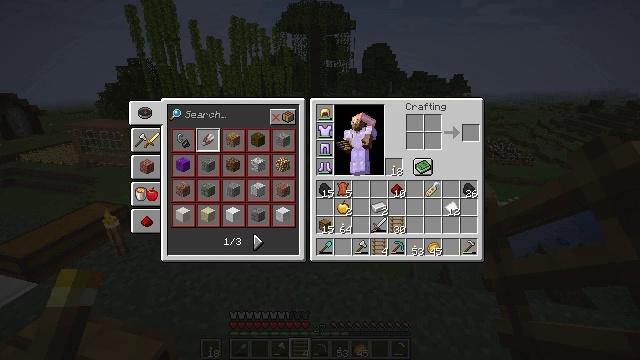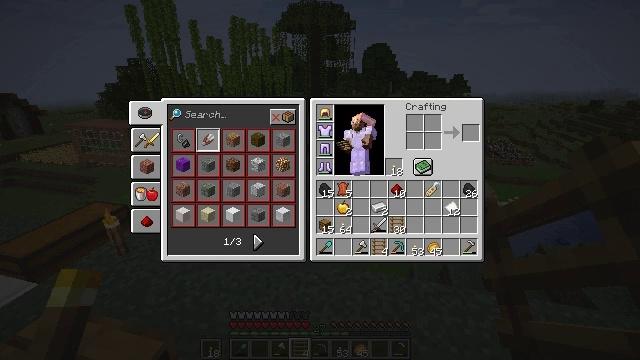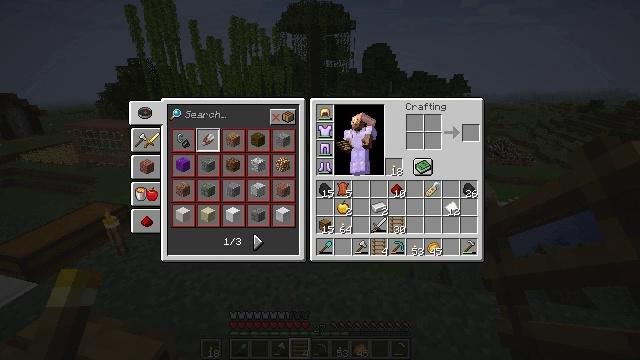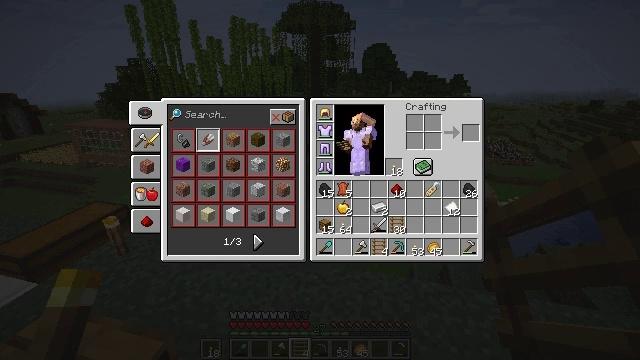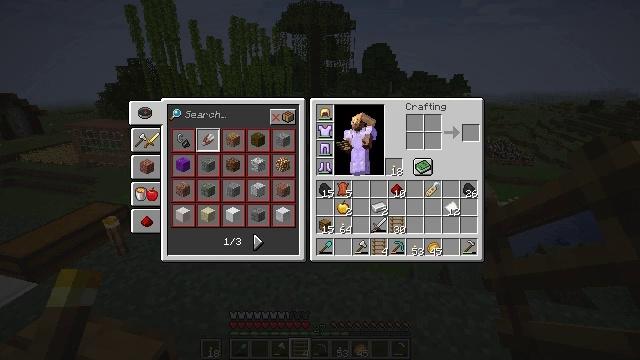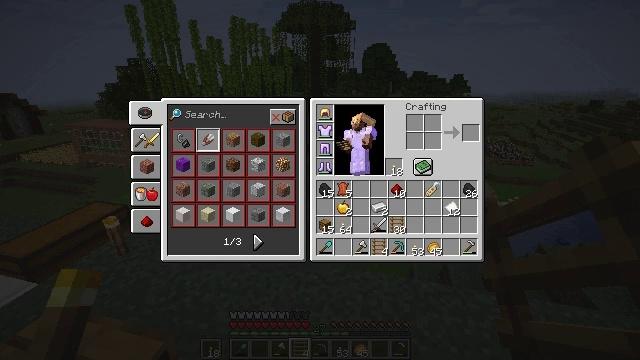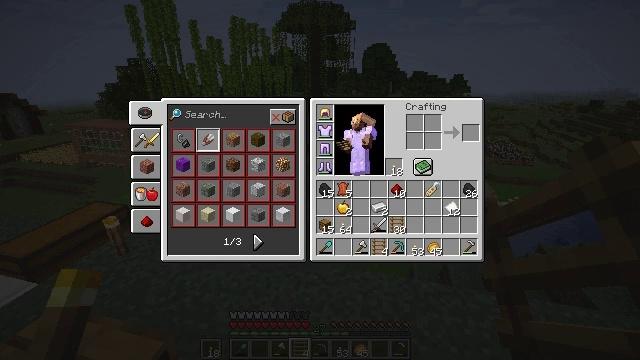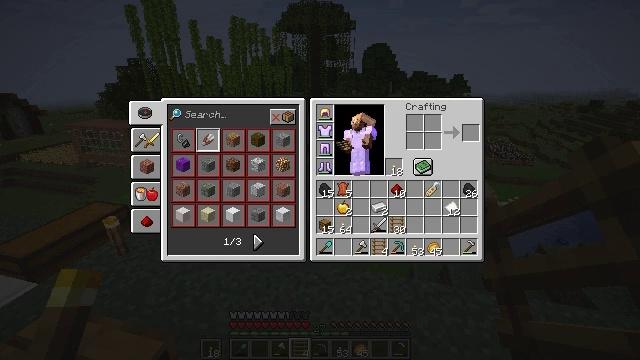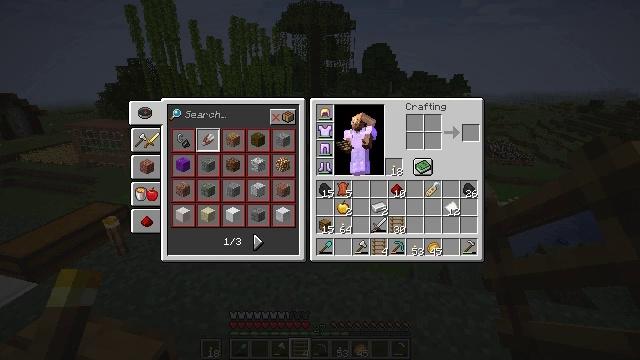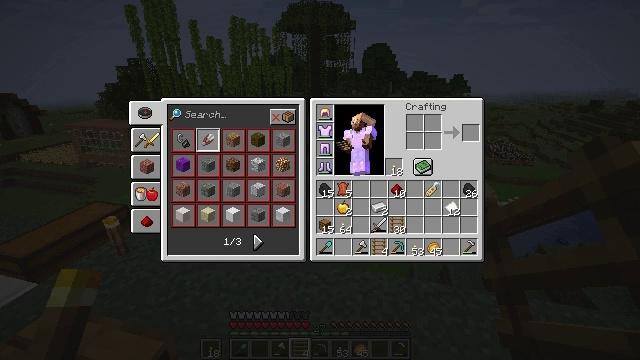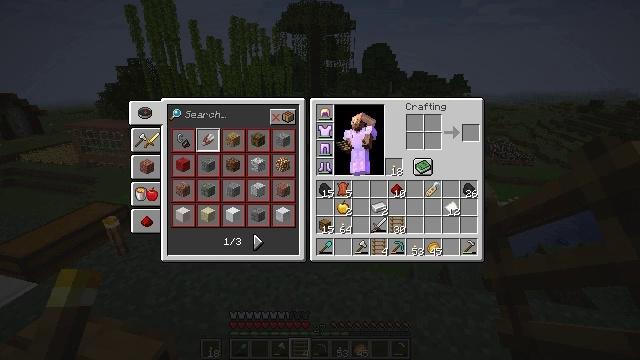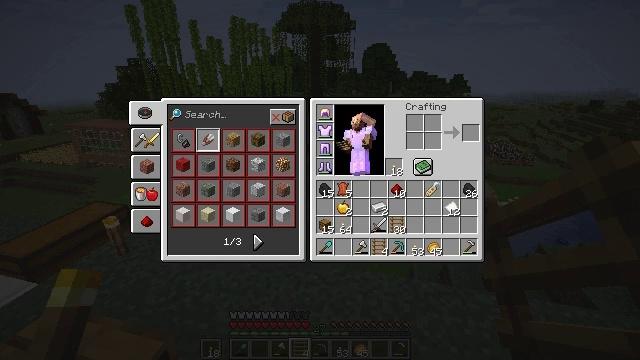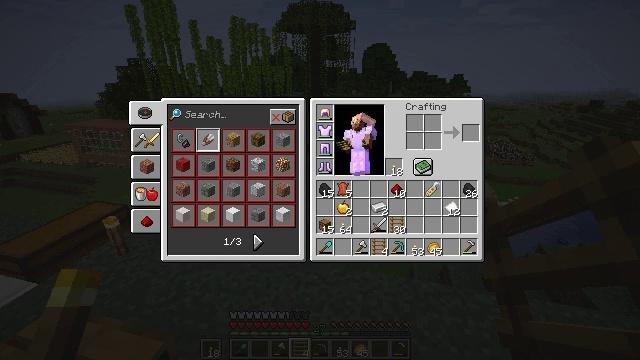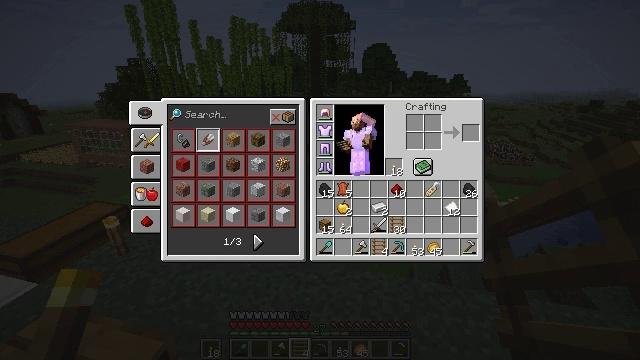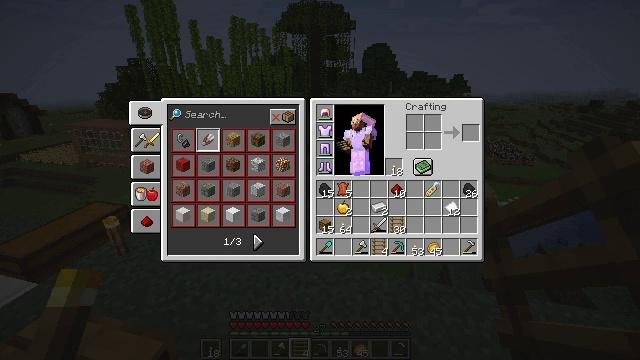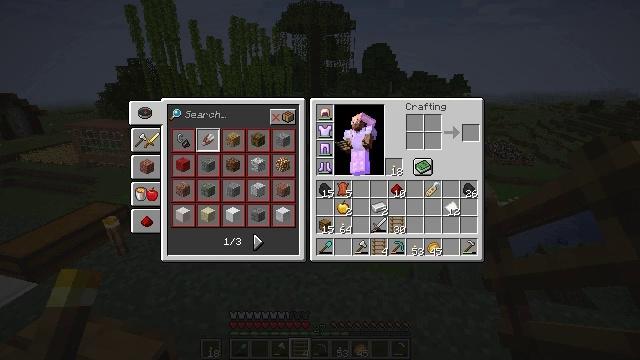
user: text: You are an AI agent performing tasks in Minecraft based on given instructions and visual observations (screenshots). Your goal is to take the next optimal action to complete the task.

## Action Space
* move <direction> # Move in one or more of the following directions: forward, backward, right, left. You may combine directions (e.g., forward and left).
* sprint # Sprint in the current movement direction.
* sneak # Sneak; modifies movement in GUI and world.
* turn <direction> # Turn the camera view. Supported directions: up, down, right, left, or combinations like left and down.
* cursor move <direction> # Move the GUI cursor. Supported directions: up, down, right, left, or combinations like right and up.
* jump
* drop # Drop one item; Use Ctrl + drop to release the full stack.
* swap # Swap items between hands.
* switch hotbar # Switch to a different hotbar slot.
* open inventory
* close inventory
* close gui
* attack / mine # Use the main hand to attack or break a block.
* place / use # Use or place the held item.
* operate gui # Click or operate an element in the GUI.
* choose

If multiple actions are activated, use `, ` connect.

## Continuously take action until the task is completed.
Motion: motion action
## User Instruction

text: Remove the ladder from its position.
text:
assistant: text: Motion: no_op
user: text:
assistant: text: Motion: no_op
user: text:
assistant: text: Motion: no_op
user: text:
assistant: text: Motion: no_op
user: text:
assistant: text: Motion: no_op
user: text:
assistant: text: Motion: no_op
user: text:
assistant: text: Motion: no_op
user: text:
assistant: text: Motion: no_op
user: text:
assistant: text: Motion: no_op
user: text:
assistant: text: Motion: no_op
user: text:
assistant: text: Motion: no_op
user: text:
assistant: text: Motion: no_op
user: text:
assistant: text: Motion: no_op
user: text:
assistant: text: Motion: no_op
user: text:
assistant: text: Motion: no_op
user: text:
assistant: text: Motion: no_op
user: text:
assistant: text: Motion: no_op
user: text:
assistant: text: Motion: no_op
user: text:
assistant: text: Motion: no_op
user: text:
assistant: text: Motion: no_op
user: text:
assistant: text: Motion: no_op
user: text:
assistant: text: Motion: no_op
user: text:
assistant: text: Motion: no_op
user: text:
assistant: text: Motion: no_op
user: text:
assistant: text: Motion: no_op
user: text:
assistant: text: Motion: no_op
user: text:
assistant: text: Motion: no_op
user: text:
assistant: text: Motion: no_op
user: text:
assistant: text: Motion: no_op
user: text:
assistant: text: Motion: no_op